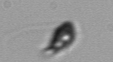
Label: flagellate